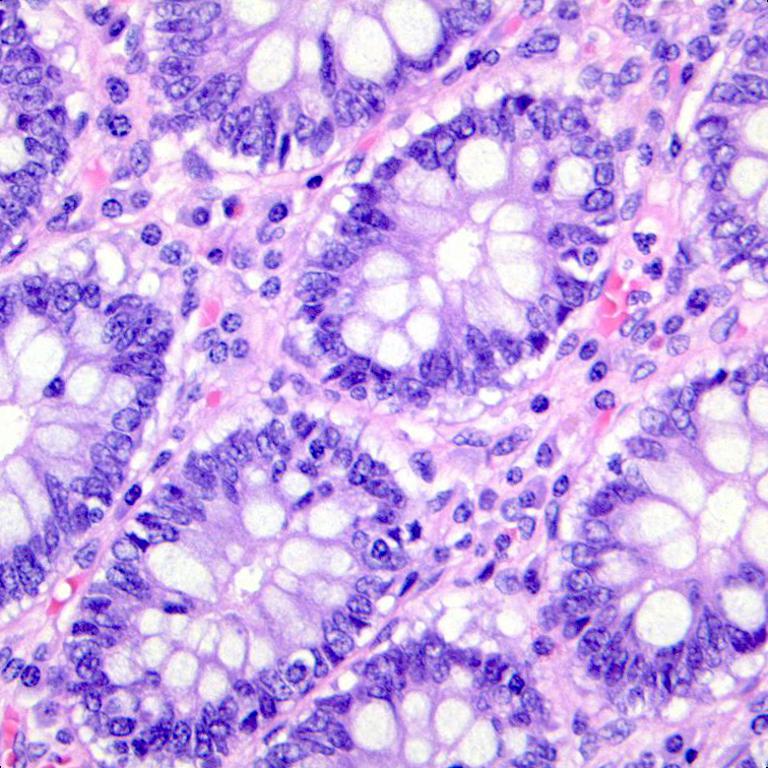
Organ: colon
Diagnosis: benign